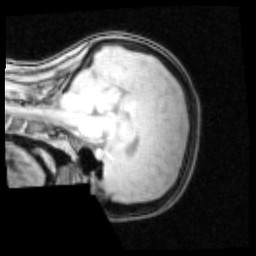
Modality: PDw
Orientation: sagittal
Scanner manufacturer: siemens
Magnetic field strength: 3 T
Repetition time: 0.25 s
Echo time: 0.00103 s